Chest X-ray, PA view. Patient: 55 years old, sex M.
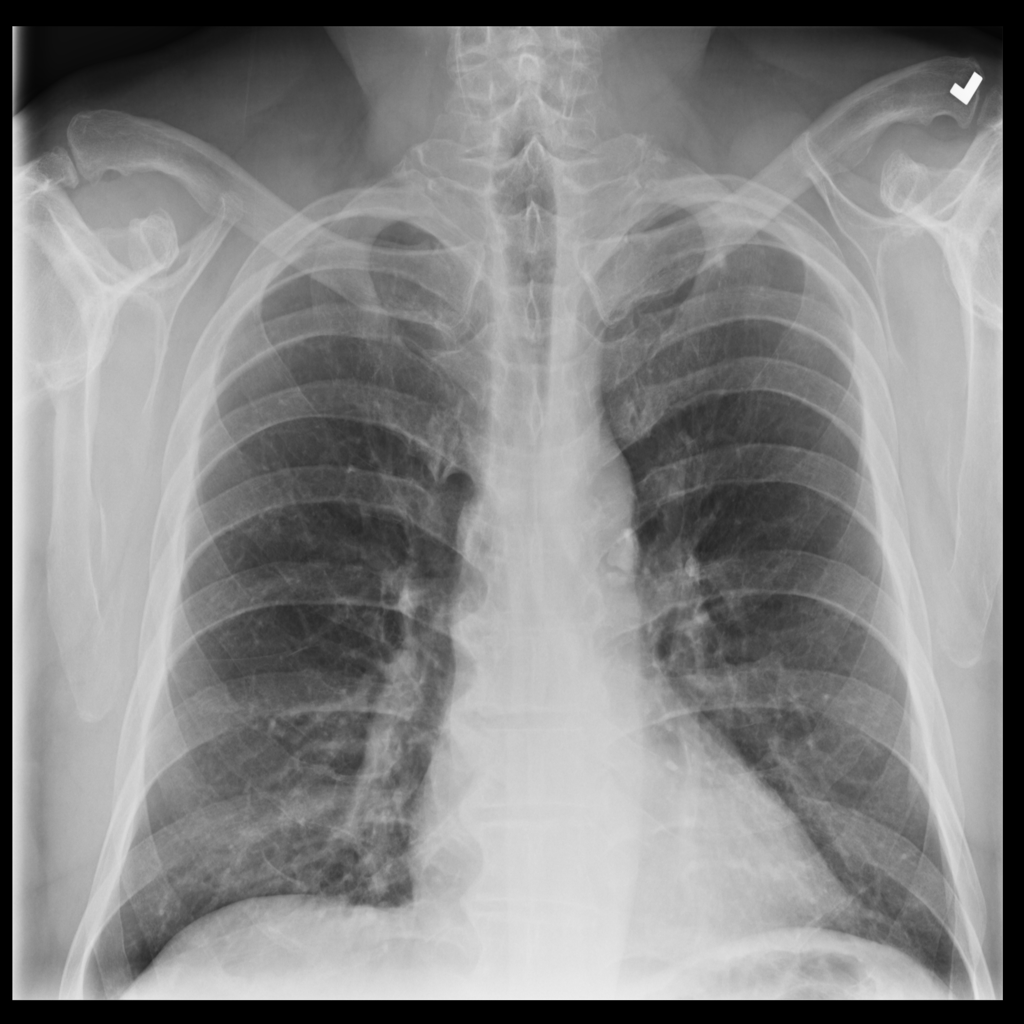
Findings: No Finding